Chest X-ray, PA view. Patient: 52 years old, sex M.
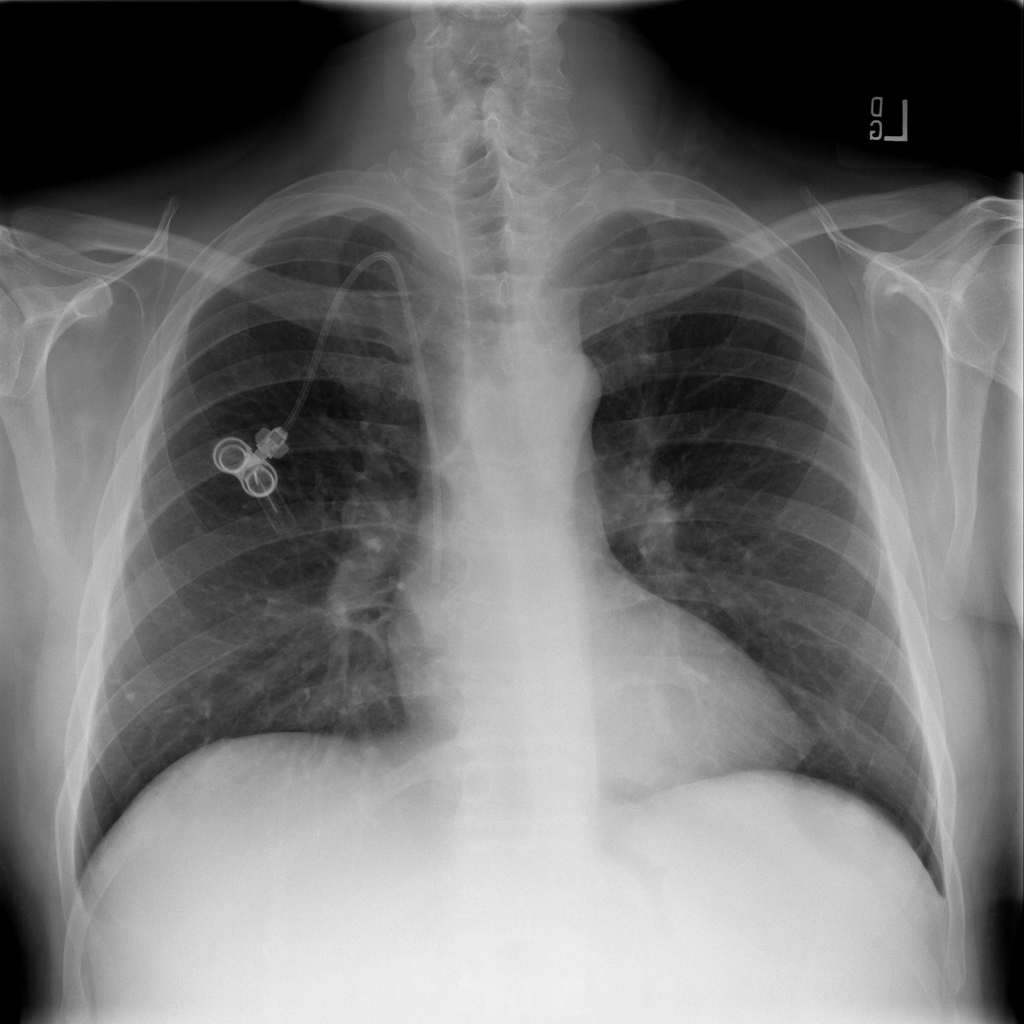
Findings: Nodule